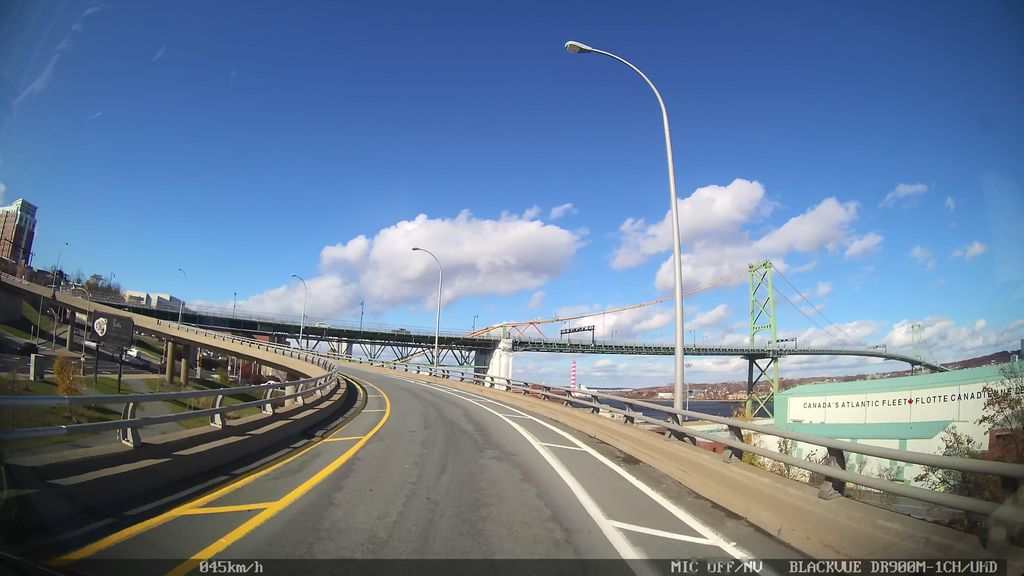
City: halifax